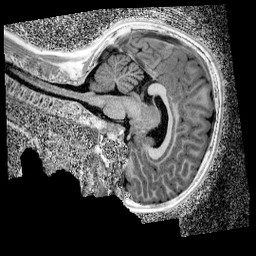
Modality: UNIT1_denoised
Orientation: sagittal
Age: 9
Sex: male
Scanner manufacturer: siemens
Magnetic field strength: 3 T
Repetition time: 4 s
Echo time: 0.00299 s